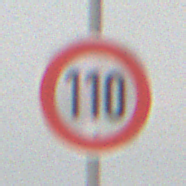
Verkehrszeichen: Geschwindigkeit110
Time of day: MorningAfternoon
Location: Outdoor (Nature)
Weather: Overcast
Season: Winter
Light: Natural